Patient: sex M, age 30
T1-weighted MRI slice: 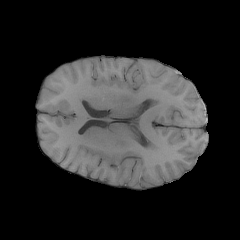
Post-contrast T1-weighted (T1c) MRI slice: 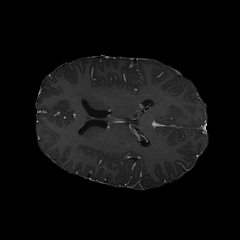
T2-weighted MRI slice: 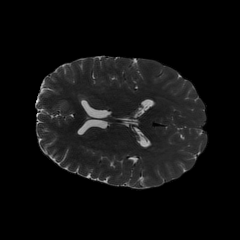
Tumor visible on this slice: no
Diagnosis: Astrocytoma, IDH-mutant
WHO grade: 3